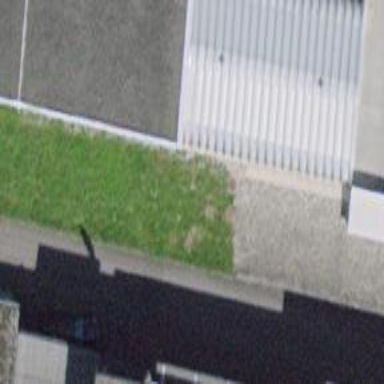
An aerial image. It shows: Industrial building.